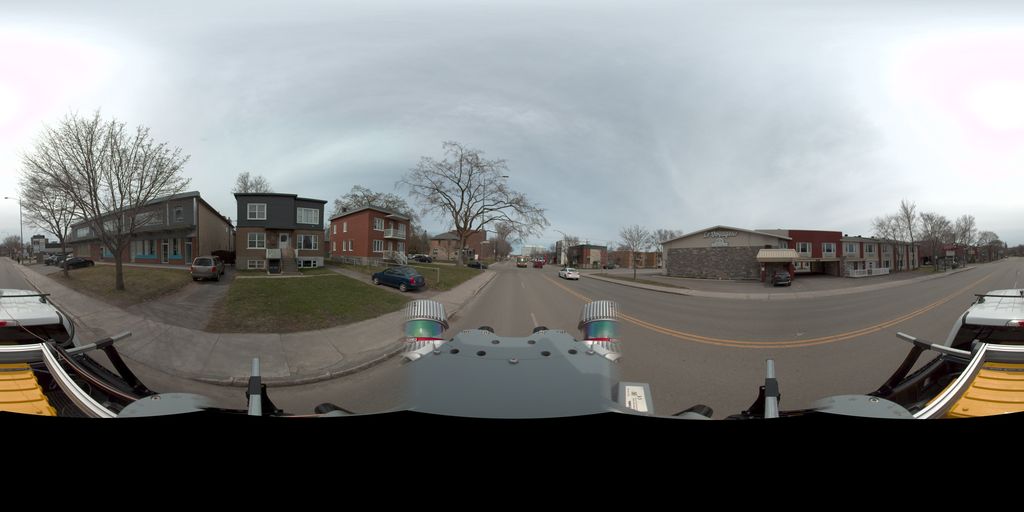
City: quebec_city